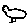
Label: bird